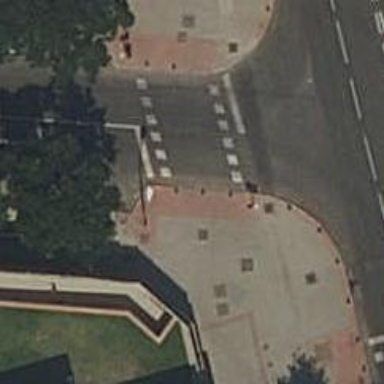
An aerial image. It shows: Crossing with traffic signals.